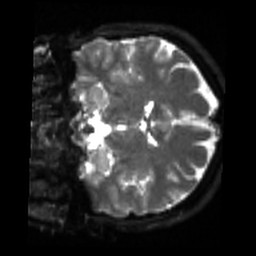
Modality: sbref
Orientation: coronal
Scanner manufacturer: siemens
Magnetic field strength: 3 T
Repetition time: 4 s
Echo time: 0.0594 s